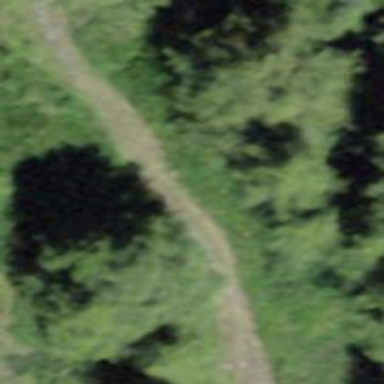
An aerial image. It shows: Path.